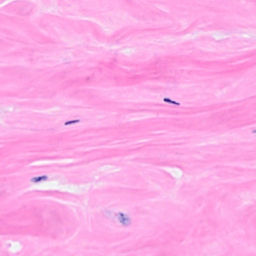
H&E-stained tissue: Breast